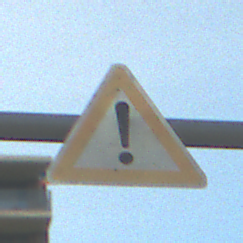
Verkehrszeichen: Gefahrenstelle
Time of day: MorningAfternoon
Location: Outdoor (Urban)
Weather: PartlyCloudy
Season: NotSpecified
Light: Natural